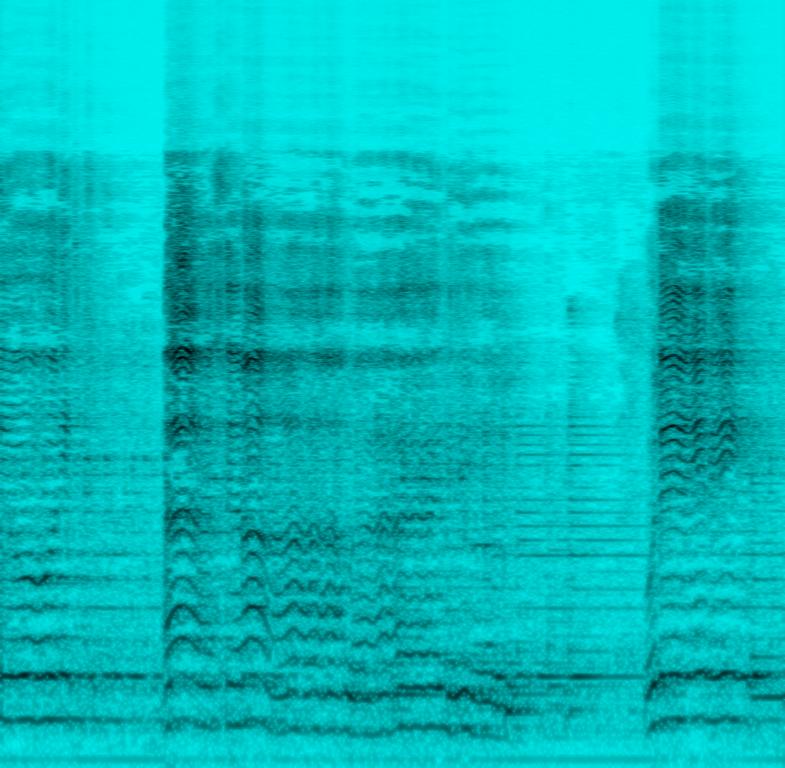
This is a Khaliji music piece. There is a male vocal singing in a melancholic manner in the Arabic language. The oud is playing a solemn melody in the background. There is a sentimental atmosphere. This piece could be used in the soundtrack of a drama movie taking place in the Arab world.